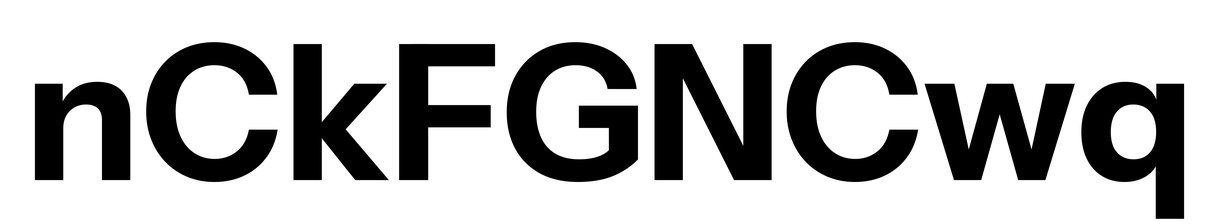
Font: InstrumentSans_Bold